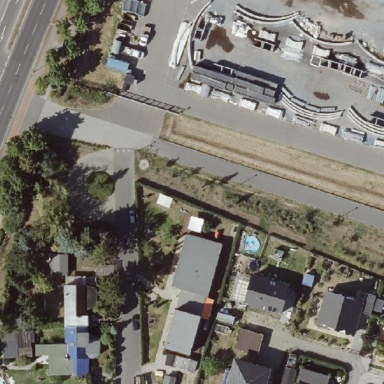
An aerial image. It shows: Kindergarten surrounded by fence.